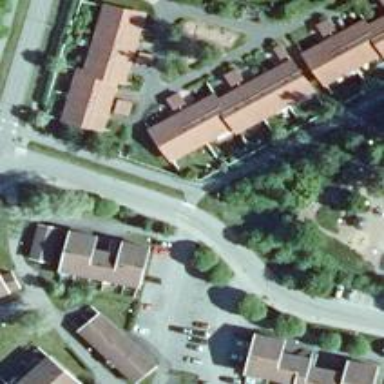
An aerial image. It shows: Asphalt cycleway.